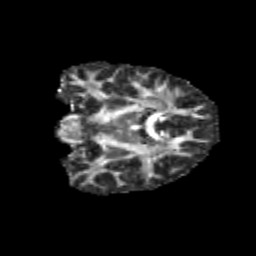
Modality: FA
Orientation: coronal
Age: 13
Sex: male
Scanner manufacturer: siemens
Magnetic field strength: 3 T
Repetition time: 3.8 s
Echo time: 0.07 s